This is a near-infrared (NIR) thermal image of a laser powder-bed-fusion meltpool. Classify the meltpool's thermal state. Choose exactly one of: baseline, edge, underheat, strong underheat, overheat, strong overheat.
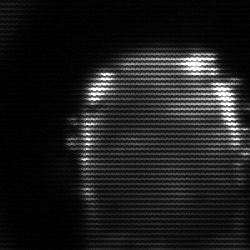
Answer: baseline